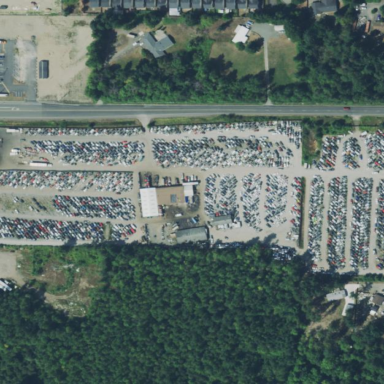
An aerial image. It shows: Scrap yard located in industrial area.